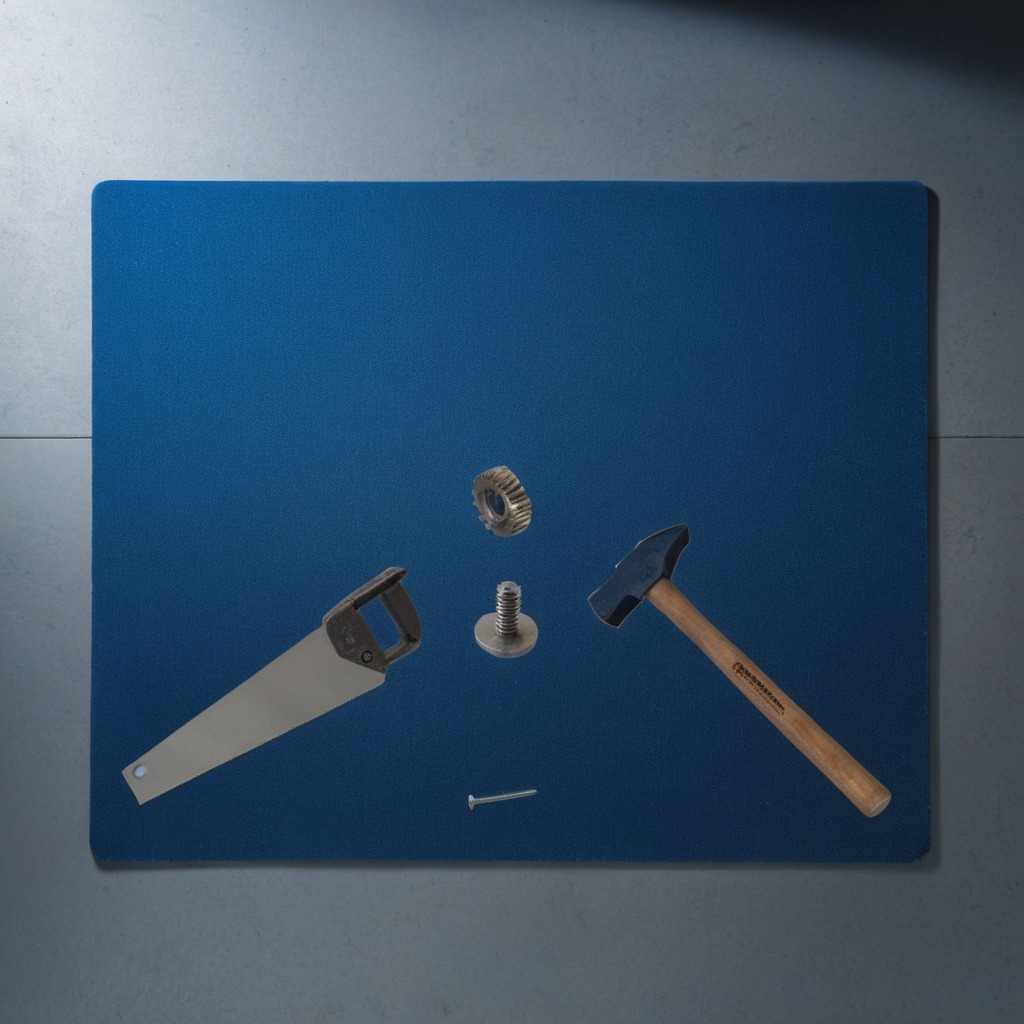
A steel gear with teeth, a metal machine screw, a hammer, an iron nail, and a handheld metal saw are lying on the granite tabletop.